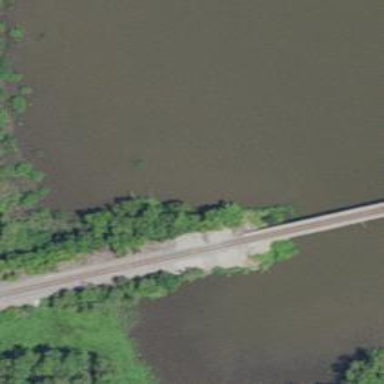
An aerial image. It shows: Railway track.